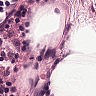
Metastatic tissue present: no